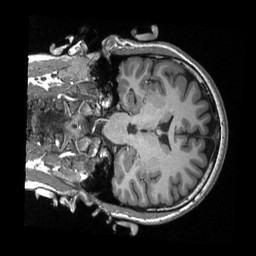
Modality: T1w
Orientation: coronal
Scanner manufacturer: siemens
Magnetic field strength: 3 T
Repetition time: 2.3 s
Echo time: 0.00308 s